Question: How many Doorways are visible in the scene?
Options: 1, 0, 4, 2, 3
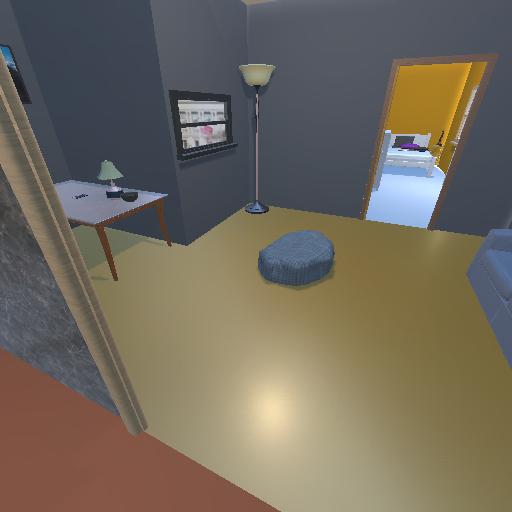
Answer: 1